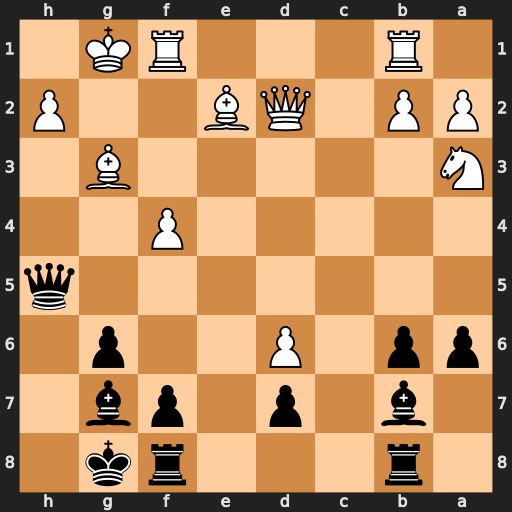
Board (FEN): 1r3rk1/1b1p1pb1/pp1P2p1/7q/5P2/N5B1/PP1QB2P/1R3RK1
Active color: b
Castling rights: -
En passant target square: -
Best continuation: Qc5+ Rf2 Bd4 Kf1 Bxf2